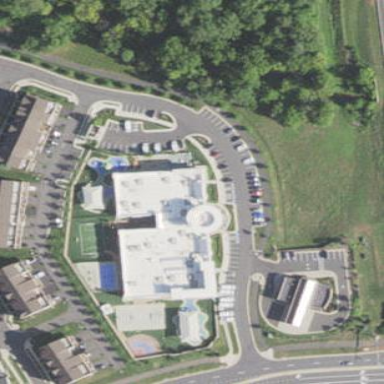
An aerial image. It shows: Kindergarten building.